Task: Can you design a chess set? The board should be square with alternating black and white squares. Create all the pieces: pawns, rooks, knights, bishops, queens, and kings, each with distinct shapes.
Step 4676:
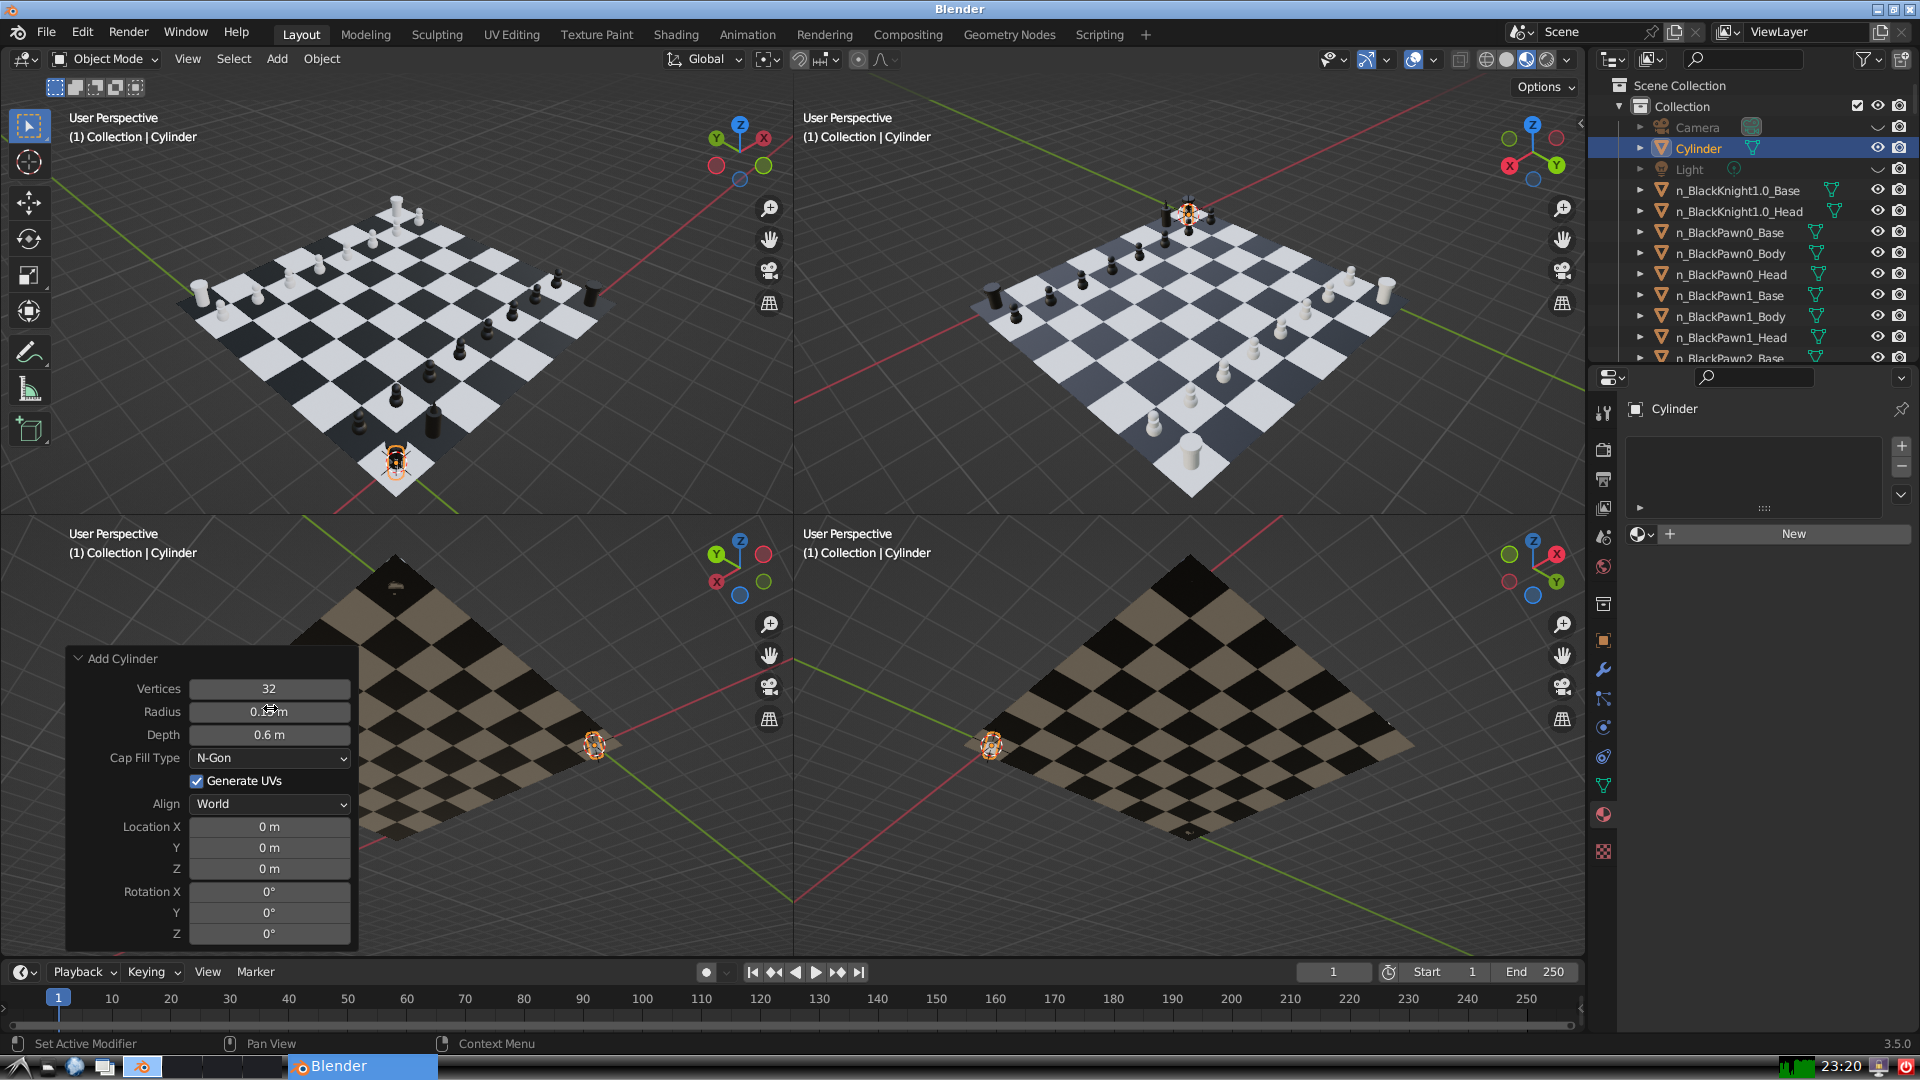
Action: {"mouse_move": [960, 540]}